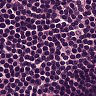
Metastatic tissue present: no